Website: walmart
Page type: review-order
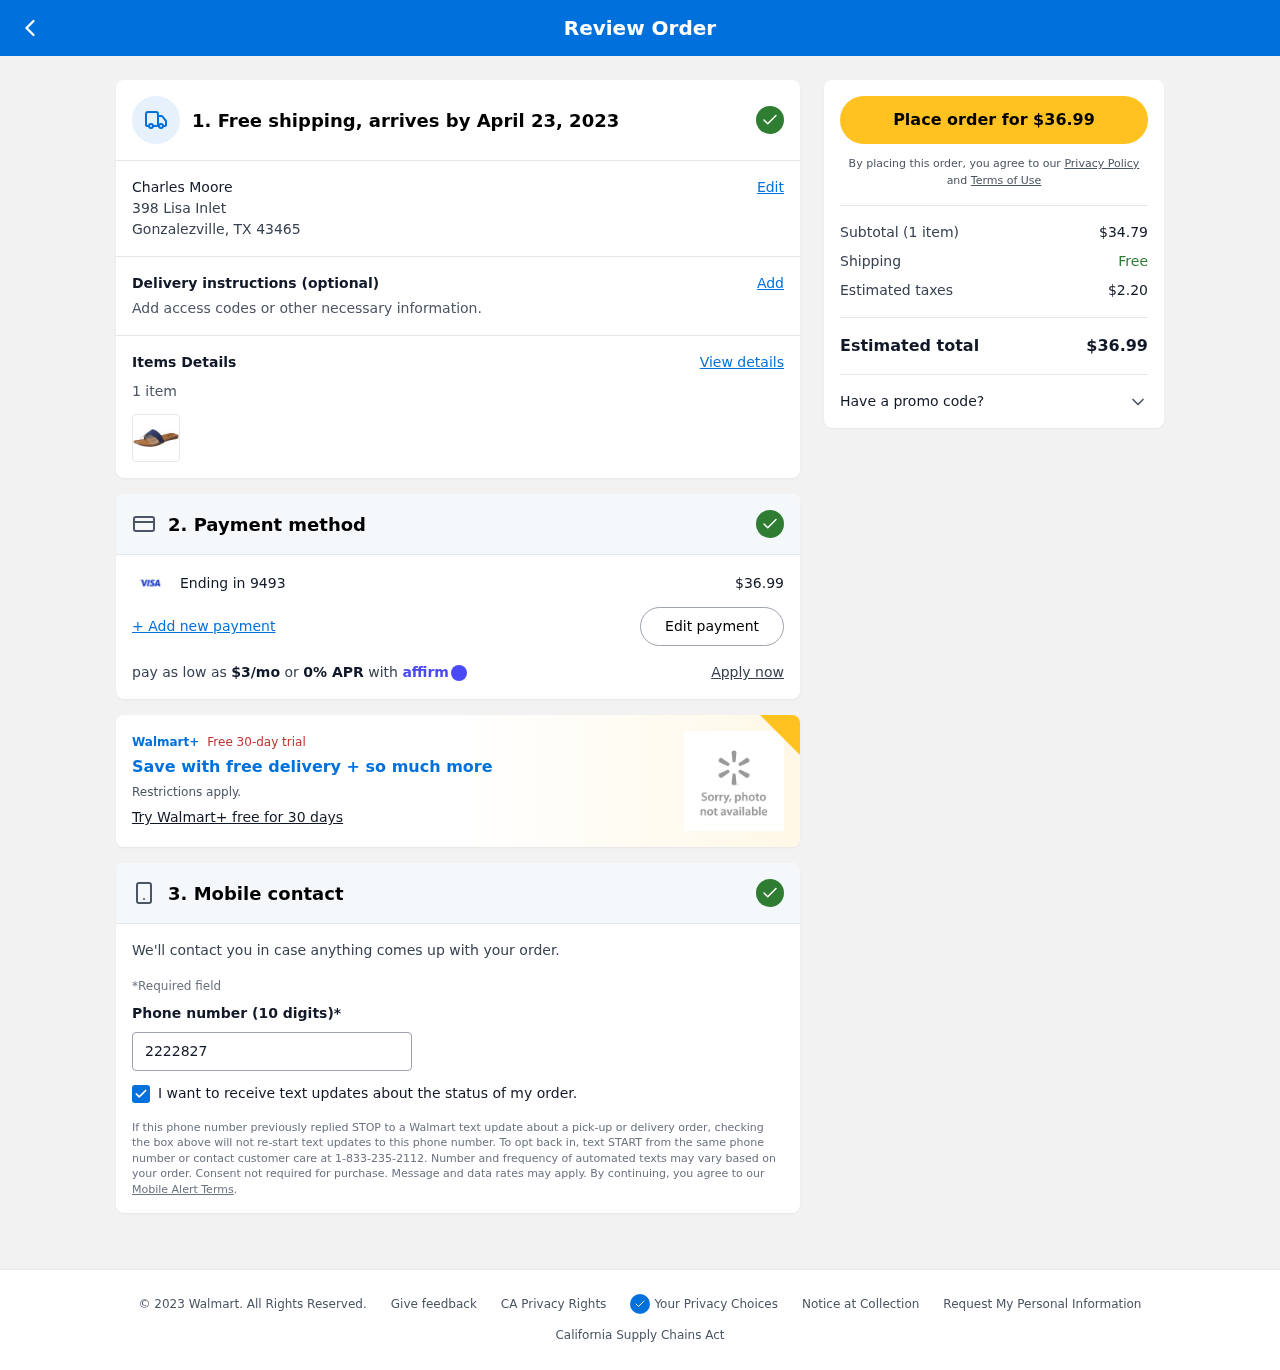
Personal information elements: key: PII_CARD_LAST4
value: Ending in 9493
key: PII_CITY_STATE_ZIP
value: Gonzalezville, TX 43465
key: PII_FULLNAME
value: Charles Moore
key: PII_PHONE
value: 2222827040
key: PII_STREET
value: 398 Lisa Inlet
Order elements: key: ORDER_DELIVERY_DATE
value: April 23, 2023
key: ORDER_NUM_ITEMS
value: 1 item
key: ORDER_NUM_ITEMS
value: Subtotal (1 item)
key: ORDER_TOTAL
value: $36.99
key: ORDER_TOTAL
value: Place order for $36.99
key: ORDER_MONTHLY_PAYMENT
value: $3/mo
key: ORDER_SUBTOTAL
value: $34.79
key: ORDER_TAX
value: $2.20